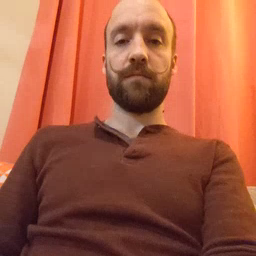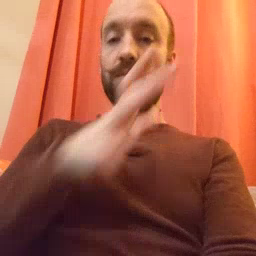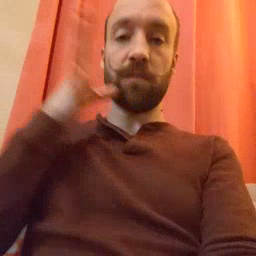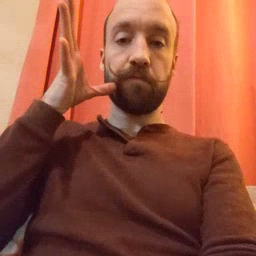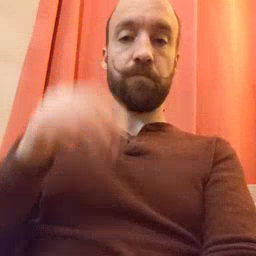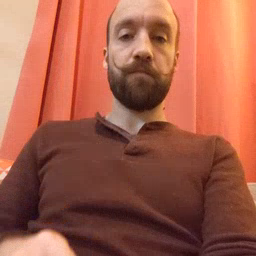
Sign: farm